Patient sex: F
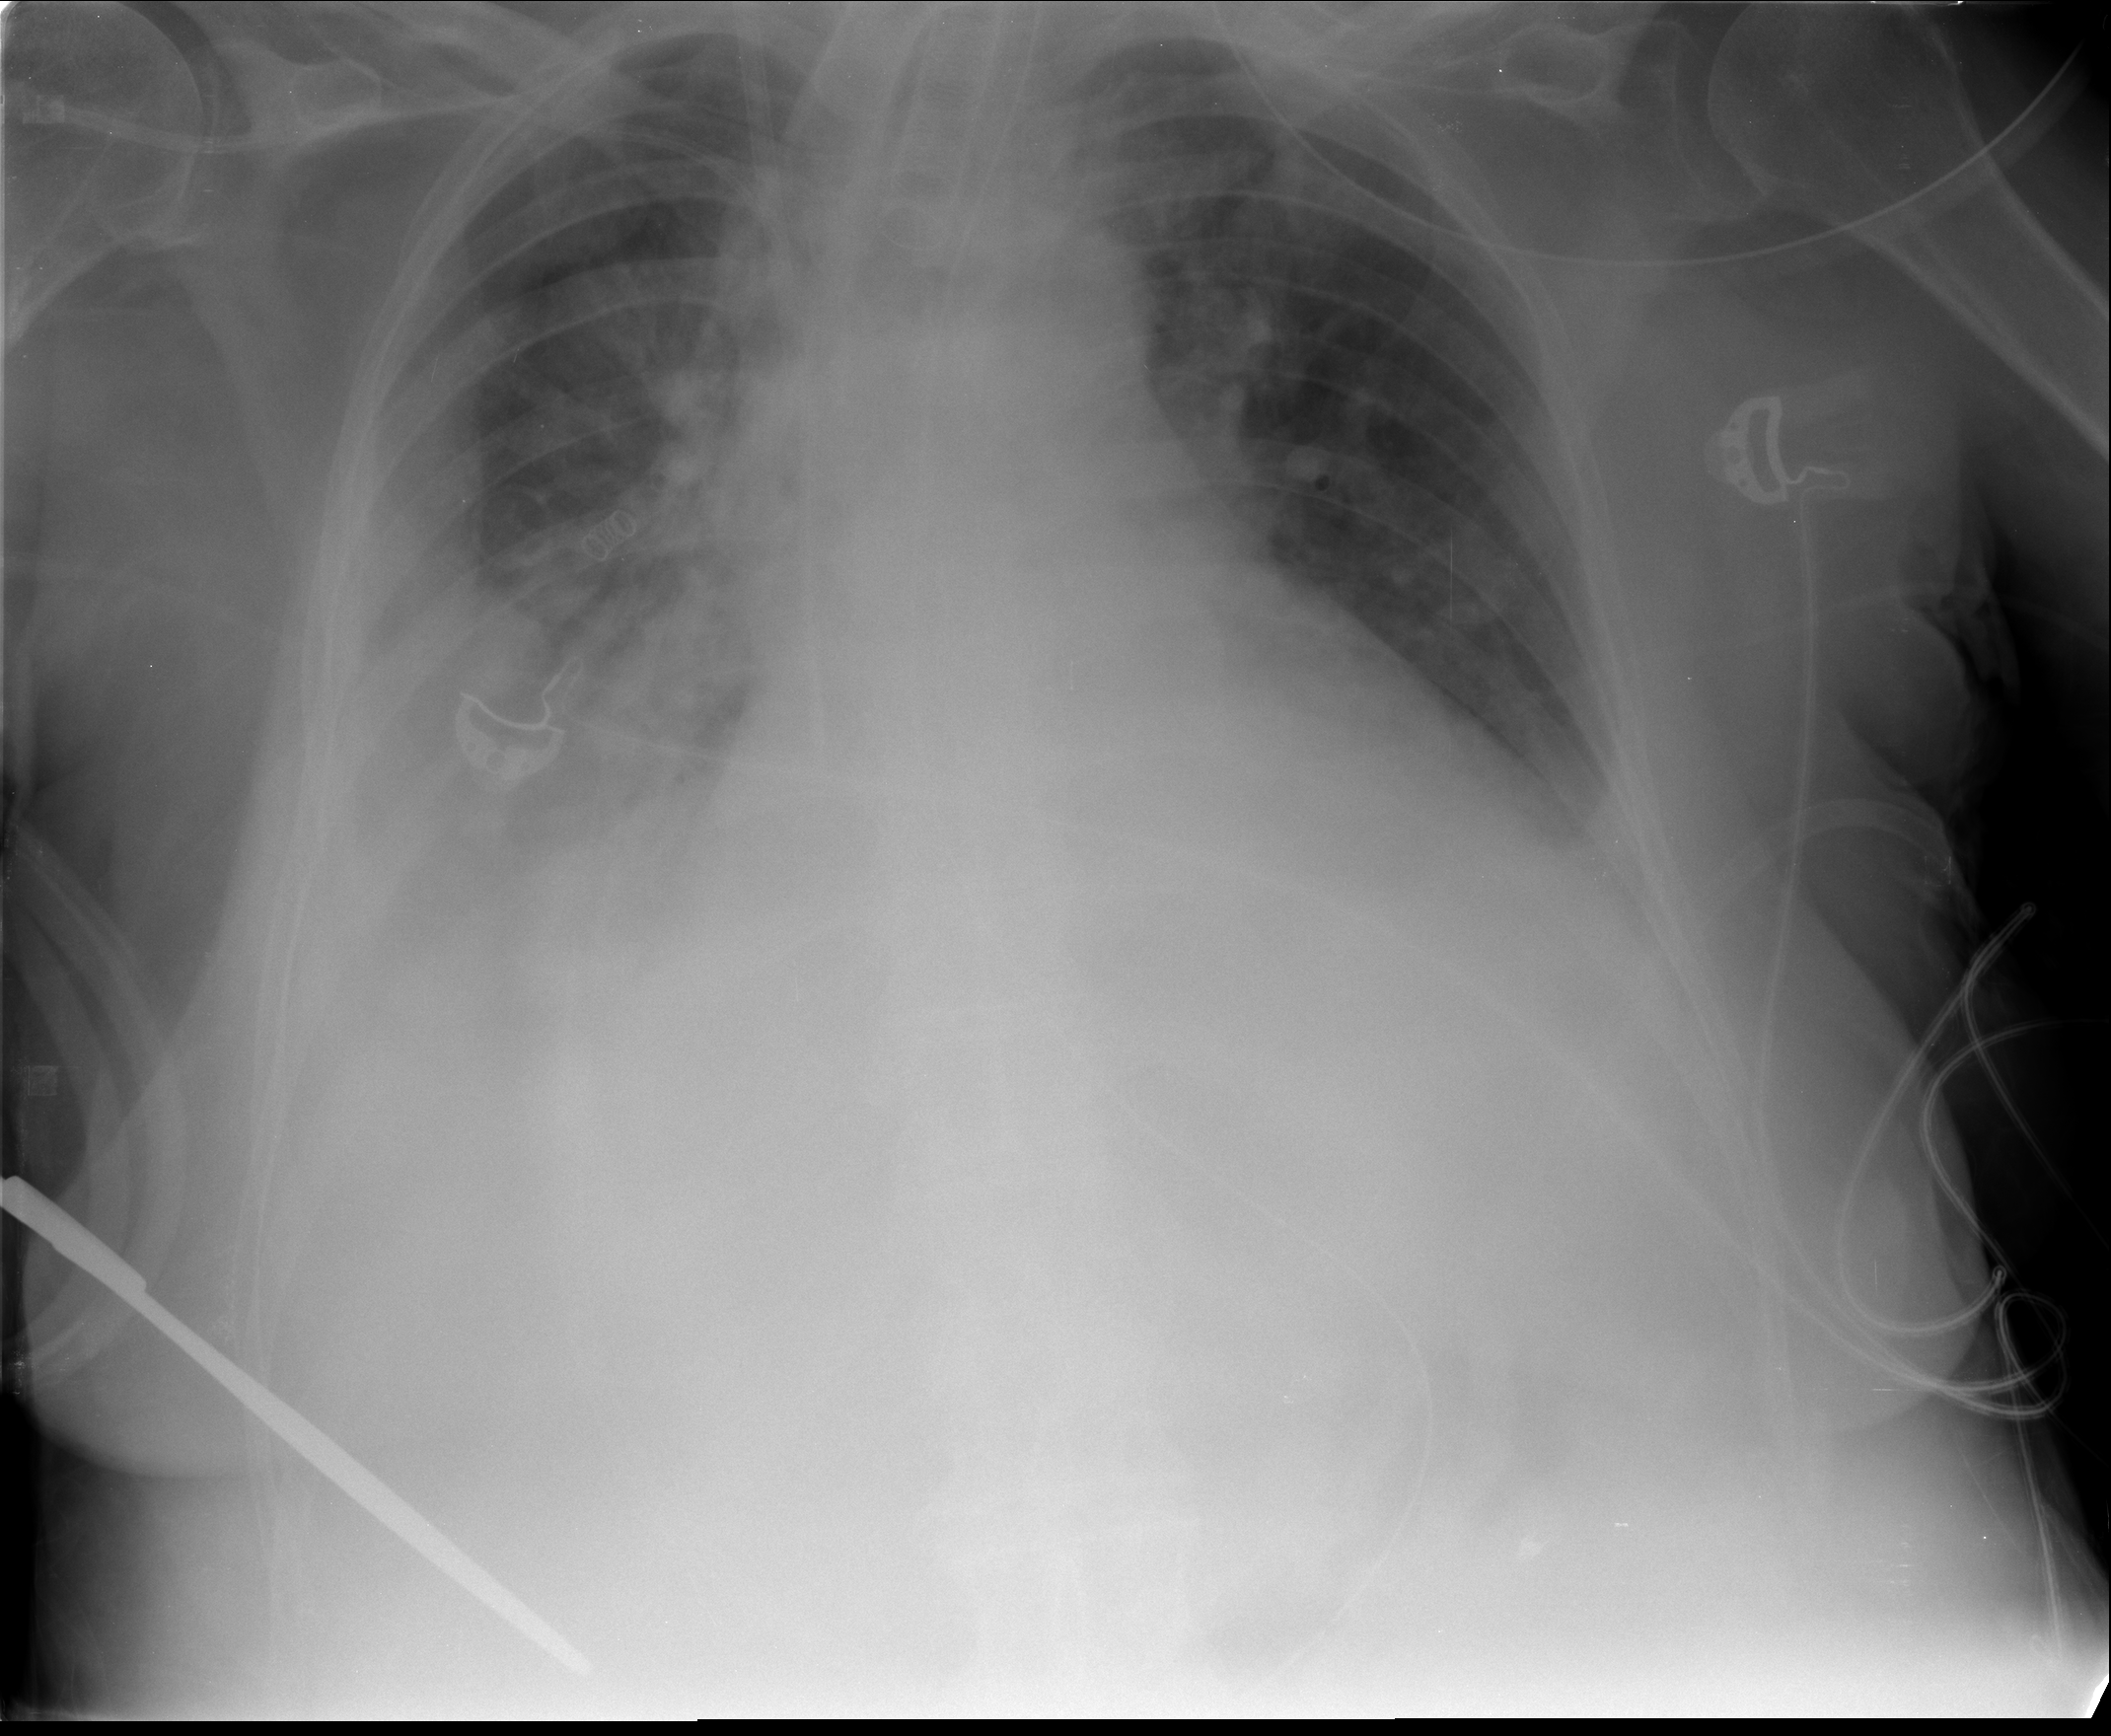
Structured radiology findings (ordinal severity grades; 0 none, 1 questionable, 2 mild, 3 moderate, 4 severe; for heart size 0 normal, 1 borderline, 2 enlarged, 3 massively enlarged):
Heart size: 2
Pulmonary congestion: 2
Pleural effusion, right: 3
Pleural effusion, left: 2
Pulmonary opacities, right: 2
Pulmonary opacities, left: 0
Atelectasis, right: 2
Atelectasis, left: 2